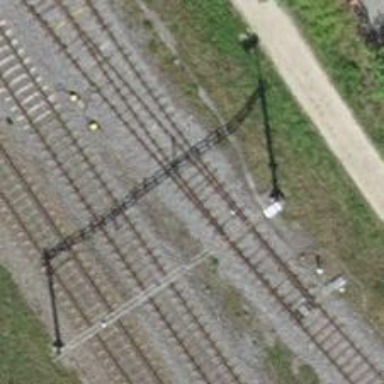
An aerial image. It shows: Railway switch.